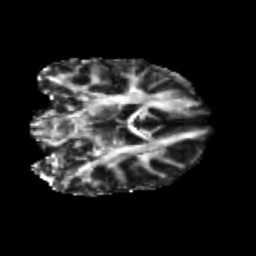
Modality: FA
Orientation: coronal
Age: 22
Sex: male
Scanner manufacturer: siemens
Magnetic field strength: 3 T
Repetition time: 3.5 s
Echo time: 0.104 s